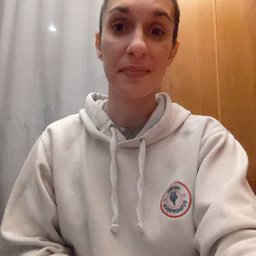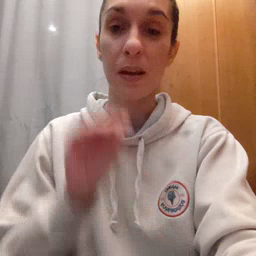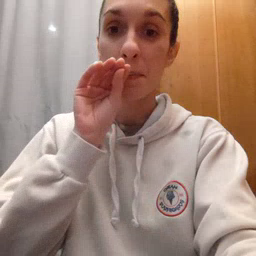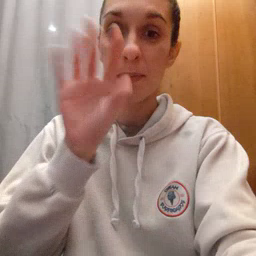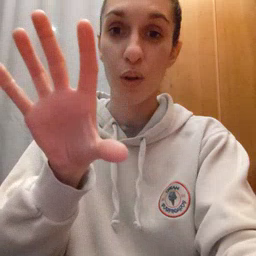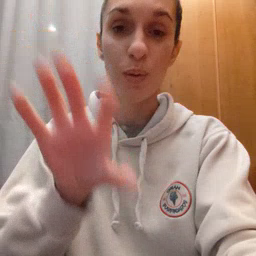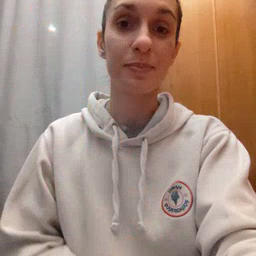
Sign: blow